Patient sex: M
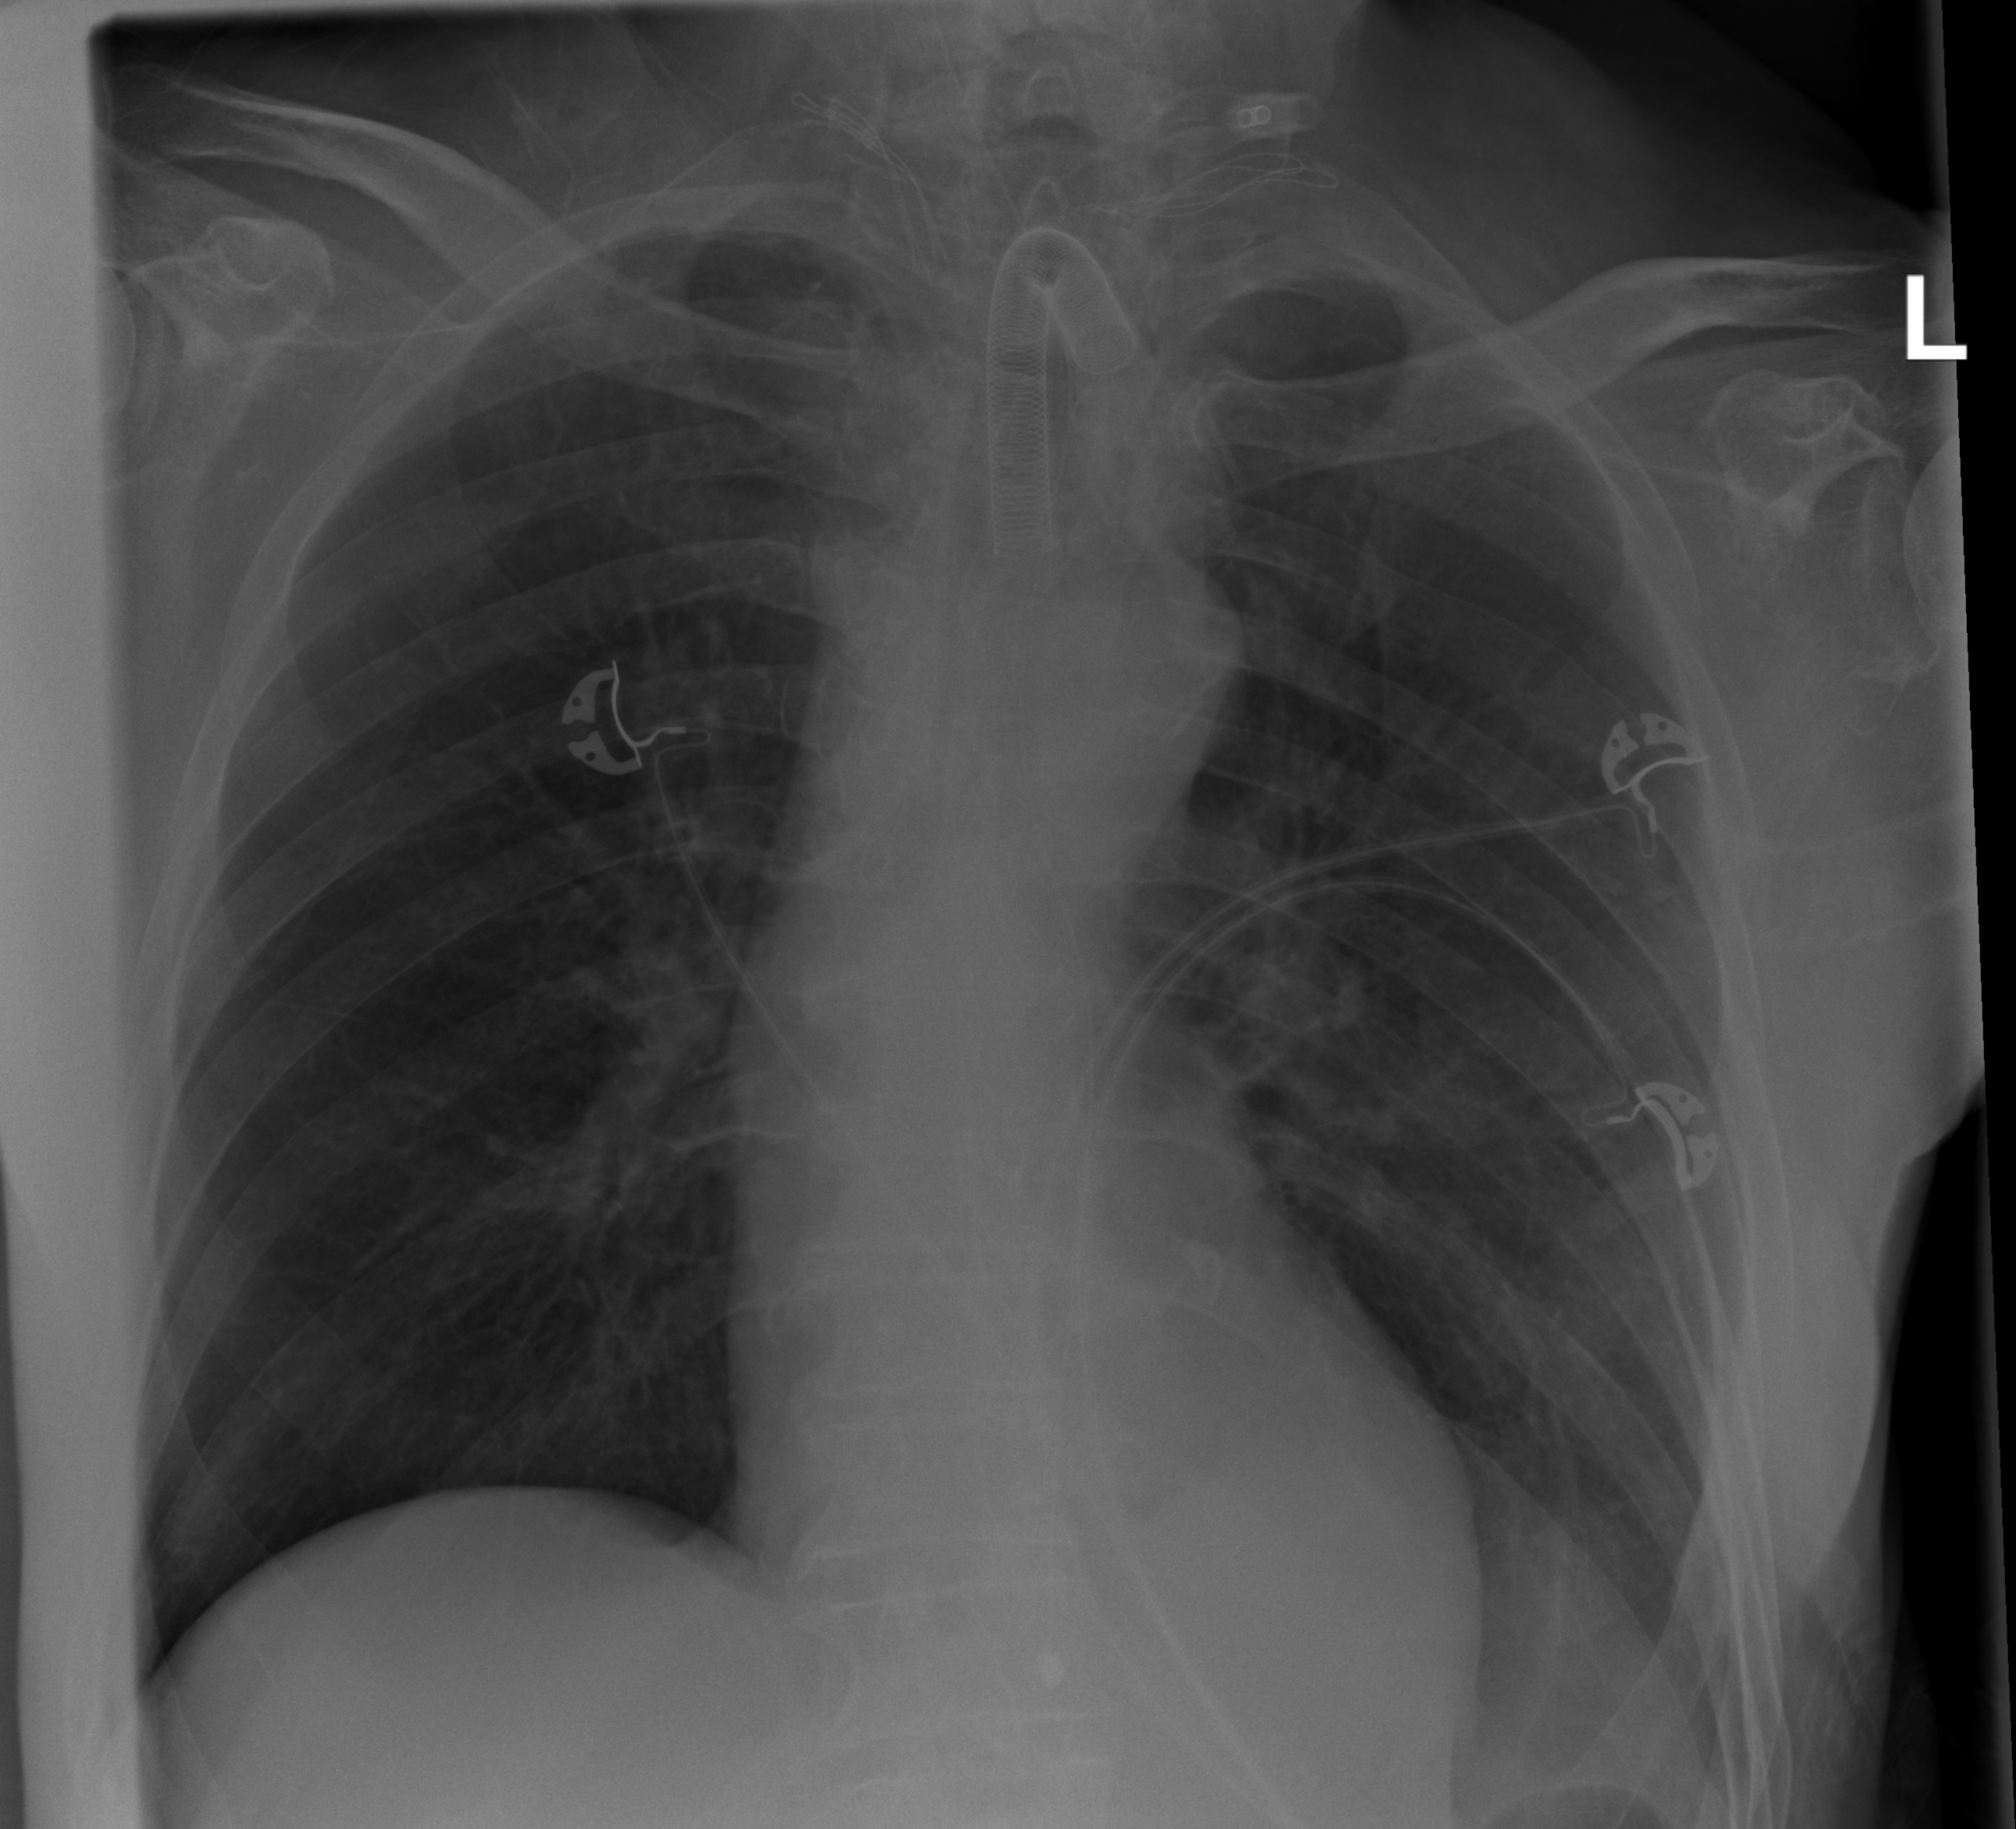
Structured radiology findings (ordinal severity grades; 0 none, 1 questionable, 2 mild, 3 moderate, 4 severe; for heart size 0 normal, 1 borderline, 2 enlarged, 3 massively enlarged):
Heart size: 0
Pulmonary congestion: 0
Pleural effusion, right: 0
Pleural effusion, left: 0
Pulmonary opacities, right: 0
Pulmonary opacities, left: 0
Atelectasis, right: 0
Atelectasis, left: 2